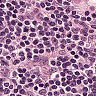
Metastatic tissue present: no